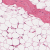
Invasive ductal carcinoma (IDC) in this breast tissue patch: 0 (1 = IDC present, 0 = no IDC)